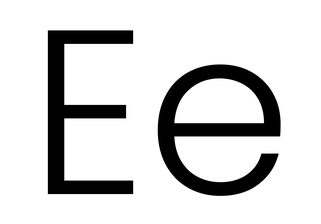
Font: Poppins-Light